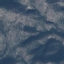
Label: HerbaceousVegetation